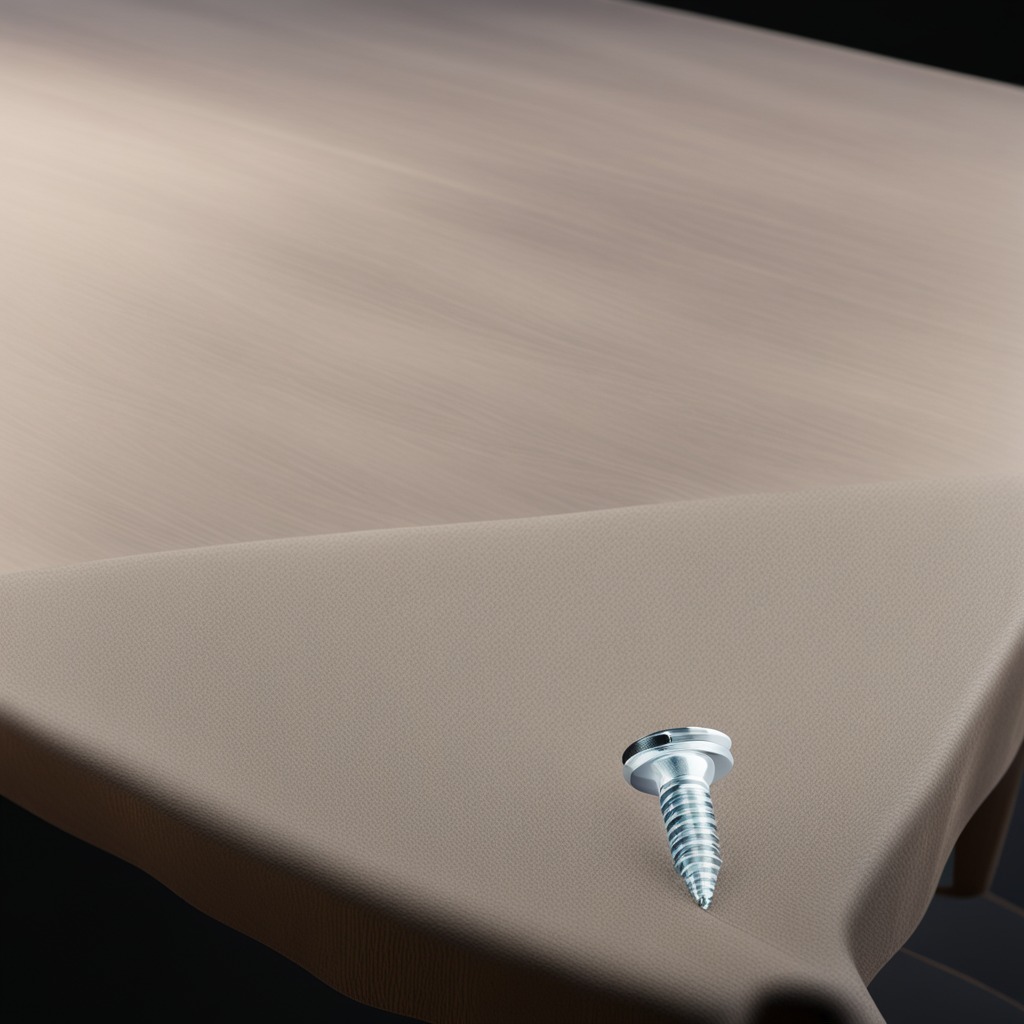
A metal screw lying on a wooden table inside a workshop at night dim ambient light soft shadows worn but beneath the cloth